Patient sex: M
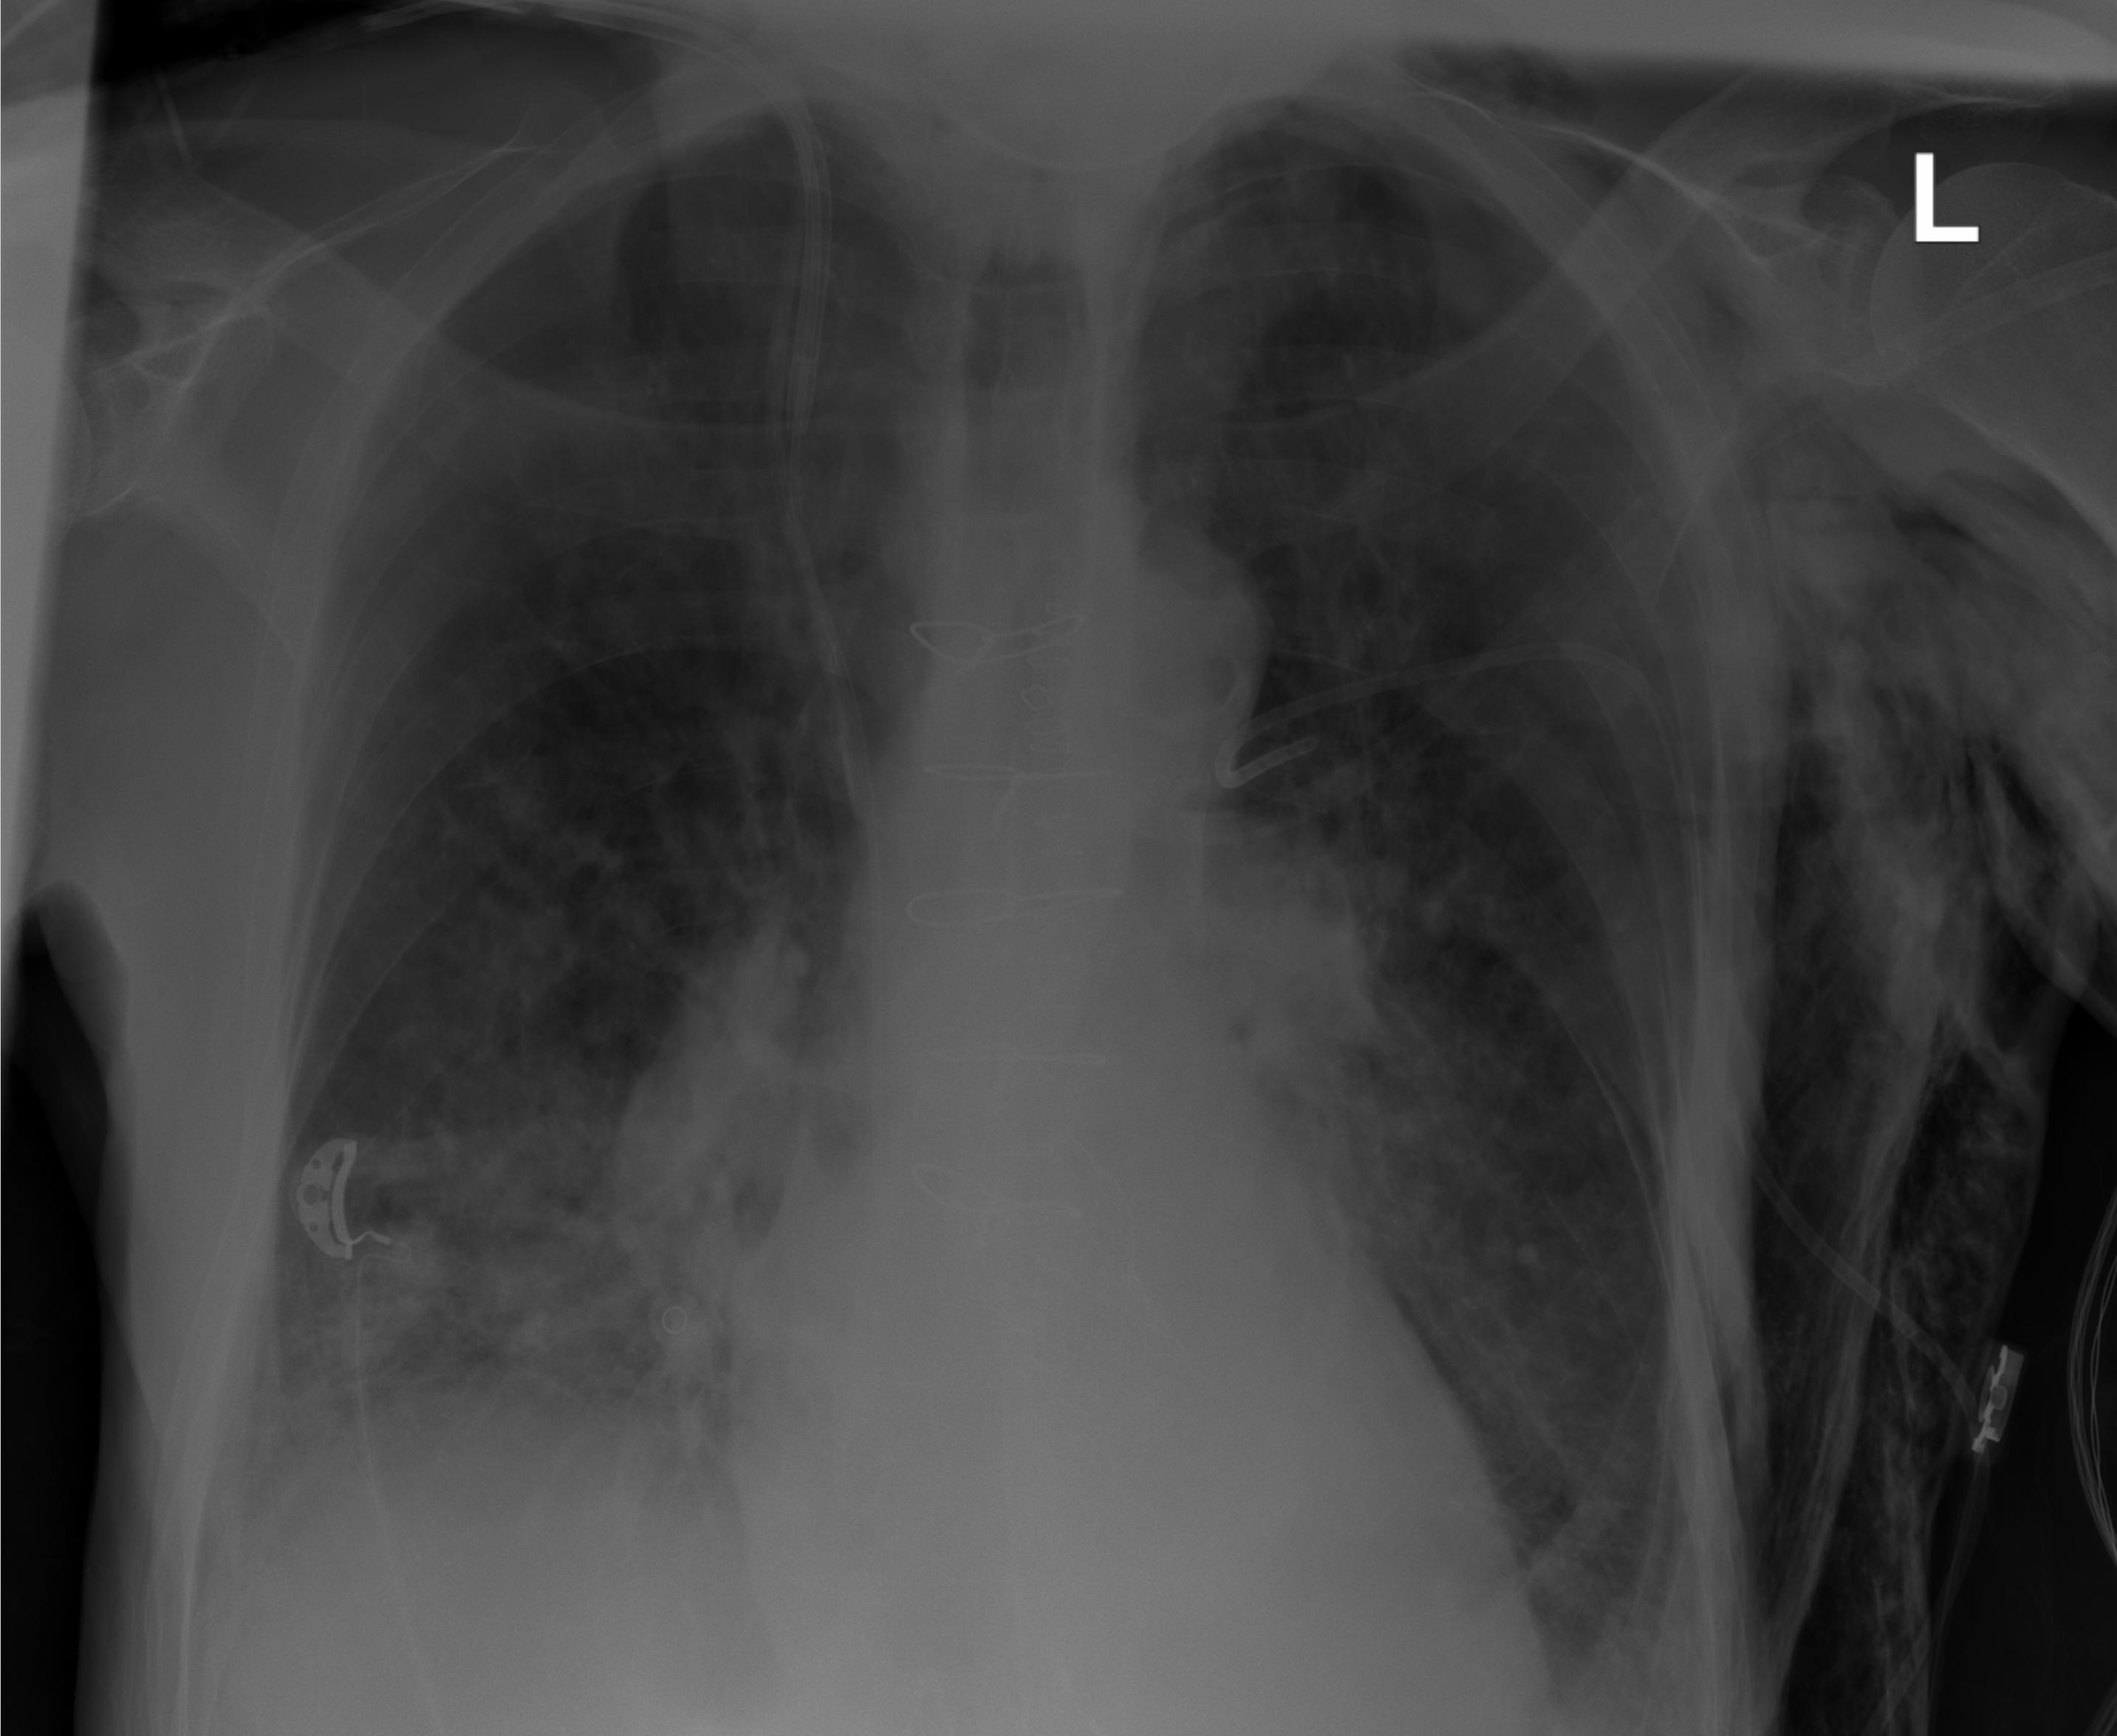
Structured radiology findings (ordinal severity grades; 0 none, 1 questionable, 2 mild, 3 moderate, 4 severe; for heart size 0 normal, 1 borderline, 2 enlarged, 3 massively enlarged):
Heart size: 0
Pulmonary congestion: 0
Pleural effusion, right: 0
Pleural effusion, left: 0
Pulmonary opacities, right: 2
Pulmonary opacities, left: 0
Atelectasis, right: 2
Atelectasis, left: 0